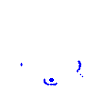
Particle: electron